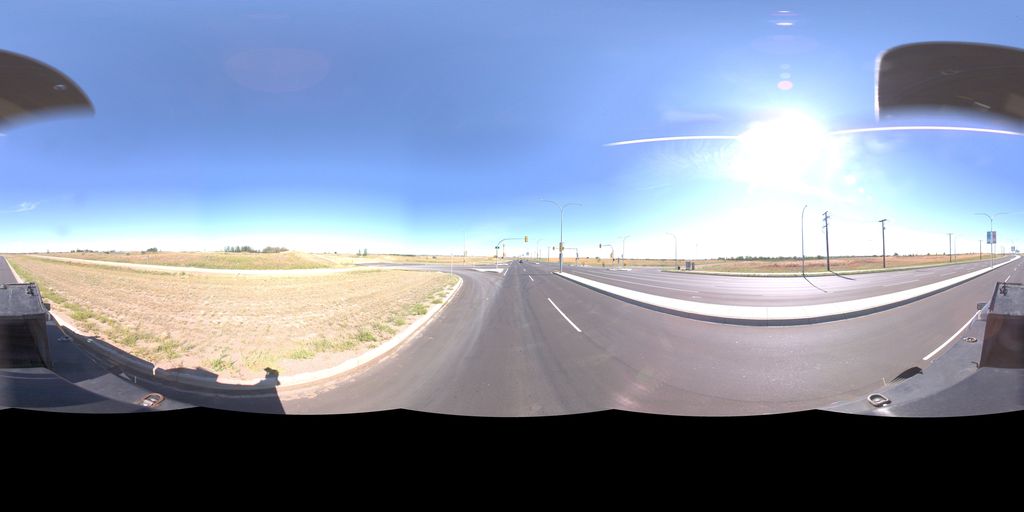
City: saskatoon